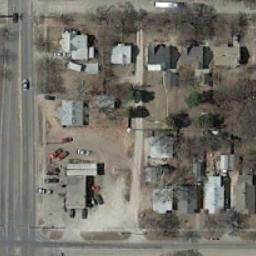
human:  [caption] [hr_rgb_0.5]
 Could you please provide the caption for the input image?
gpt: The medium residential area with some houses of different sizes is surrounded by roads .

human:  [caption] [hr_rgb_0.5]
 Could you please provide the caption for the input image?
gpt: There are many buildings in medium residential area .

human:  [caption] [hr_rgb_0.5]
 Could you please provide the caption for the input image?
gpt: The medium residential is on the bare land next to the road .

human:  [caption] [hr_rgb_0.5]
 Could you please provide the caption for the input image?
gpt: There aren't many houses in the mid-sized area .

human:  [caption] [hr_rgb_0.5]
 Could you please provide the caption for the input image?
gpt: There are some buildings and withered trees on the medium residential area .